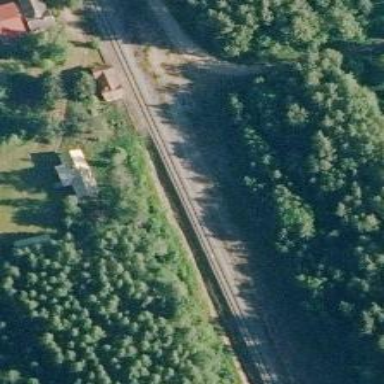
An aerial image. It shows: Railway track classified as B1.